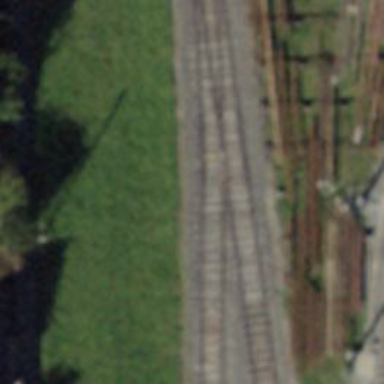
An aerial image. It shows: Railway siding with rails.